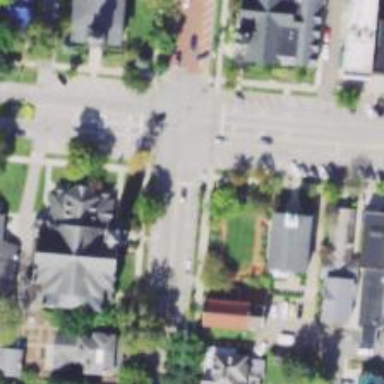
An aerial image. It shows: Neighbourhood with historic district.